Question: I need a custom binding and I know when and where but I don't know how I can do it. This is the relation of the view in my custom binding. Think about the *Views like controls.

I have the connections from ViewModel->ContainerView->FirstView but I can't connect it with the TableView. To connect the ContainerView to FirstView I did a custom binding (in one direction for now). And in the setvalue method I call the firstview's method SetBinding (where I want to do the binding)
I tried a few option but nothing happens, the last one looks like this:
'''
public GolferList CurrentGolferList { get; set; }
public void SetBinding(GolferList golferList){
this.CurrentGolferList = golferList;
TableSource = new TableSourcePlayers(TableViewPlayers);
var bindingDescription = new[]{
new MvxBindingDescription {TargetName = "ItemsSource",SourcePropertyPath = "CurrentGolferList"} ,
};
Binder.Bind(this,TableSource, bindingDescription);
TableViewPlayers.Source = TableSource;
TableViewPlayers.ReloadData();
}
'''
I would be grateful if you could tell me another way to handle it.
:
I followed Stuart's link and now it works fine, thanks a lot Stuart!
Actually, in my scheme the TableView is a MvxSimpleBindableTableViewSource and I want to bind the data there. So in order to make it work, I used the code below (SetBinding needs some external refactor):
'''
private List<IMvxUpdateableBinding> bindings;
private string BindingText = "{'ItemsSource':{'Path':'CurrentGolfers'}}";
public object DataContext {
get { return dataContext; }
set { dataContext = value;
if (bindings == null)
bindings = this.GetService<IMvxBinder>().Bind(dataContext, TableSource, BindingText).ToList();
else
bindings.ForEach(b => b.DataContext = dataContext);
}
}
public void SetBinding(GolferList golferList){
this.DataContext = PlayViewModel;
tableView.Source = TableSource;
tableView.ReloadData();
}
'''
Note that BindingText points to the table, not to the view itself.
Now in V3 it's a bit different. First, the view must implement IMvxBindable and this members:
'''
public object DataContext
{
get { return BindingContext.DataContext; }
set { BindingContext.DataContext = value; }
}
public IMvxBindingContext BindingContext { get; set; }
'''
(Don't forget dispose calling BindingContext.ClearAllBindings() and also call to CreateBindingContext() in the viewload )
And then you'll be able to bind in your class. In my case:
'''
var set = this.CreateBindingSet<FirstPlayViewController, PlayViewModel>();
set.Bind(source).To(vm => vm.CurrentGolfers).Apply(); //I love the new fluent api :)
'''
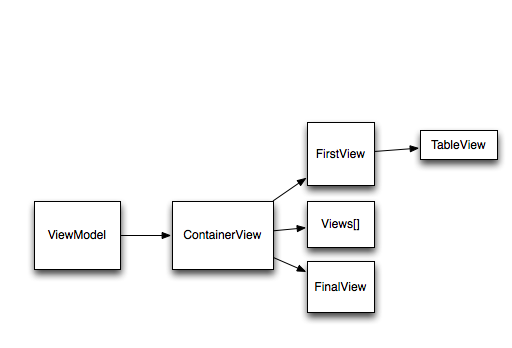
Answer: I think what you want to do is actual a data-bound View, rather than a custom binding.
This is covered in this question - <URL>
Basically what you need to do is to add a collection of 'Bindings' and the 'DataContext' property to your 'FirstView'.
If you do that then you should be able to databind (to DataContext) within FirstView just like you do within any normal MvvmCross view.
Note - this will be much easier to do in v3 as we've added a 'BindingContext' object to assist with exactly this type of operation